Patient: sex M, age 46
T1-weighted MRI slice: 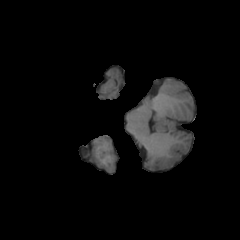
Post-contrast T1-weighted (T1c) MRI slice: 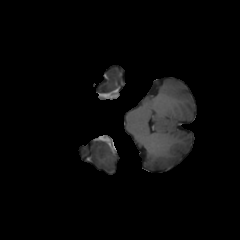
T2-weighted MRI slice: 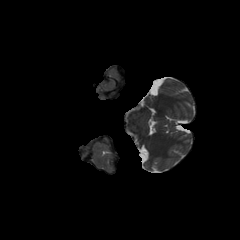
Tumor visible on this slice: no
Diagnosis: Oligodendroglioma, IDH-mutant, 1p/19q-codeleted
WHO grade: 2